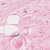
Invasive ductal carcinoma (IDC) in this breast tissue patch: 0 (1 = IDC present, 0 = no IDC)